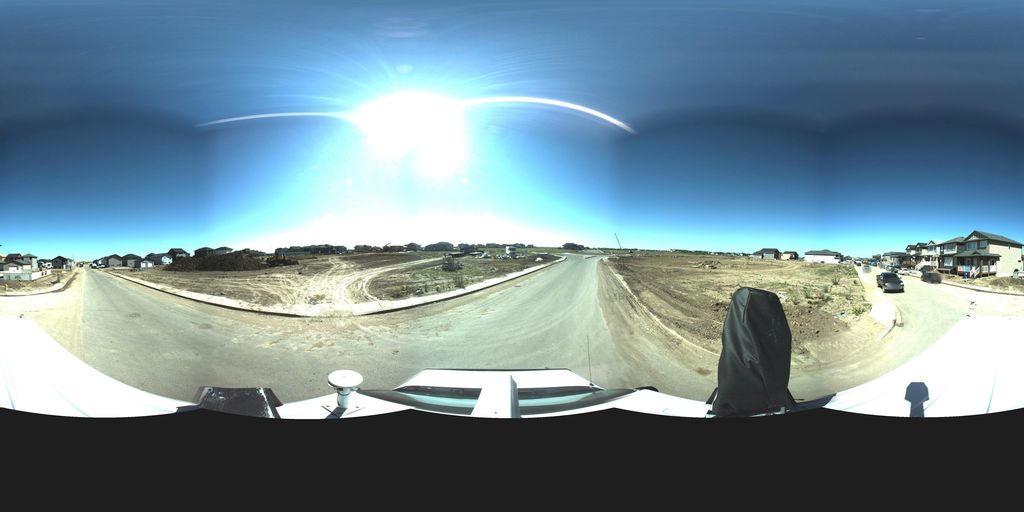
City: saskatoon